Question: Hi am using a ajax call to get a map. Its working fine.
I want to display the map value in a table only two 'td' allowed remaining will move to next row
My code is here
My output is like this

I want to make this as two 'td' per 'tr'
'''
s = s + "<tr class='fc-staff'>";
$.each( msg, function( key, value ) {
alert( key + ": " + value );
s = s + "<td >" + value
+ "</td> ";
});
'''
Its working fine but all the values are in single 'tr'. I want something like this
'''
for ( var j = 0; j < limit; j += 2) {
s = s + "<tr class='fc-staff'>";
for ( var i = j; i < j + 2; i++) {
alert("value " + i + "/" + j+" val :"+msg[i,value]);
if (msg[i] != undefined) {
s = s + "<td >" + msg[i,value]
+ "</td> ";
}
}
s = s + "</tr>";
'''
The above code i tried for list working fine as i except but dont know to do with map.
Please help me
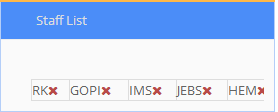
Answer: You just need to combine the two approaches. <URL>'s a working fiddle.
'''
s = "<tr class='fc-staff'>";
var count = 0;
$.each(msg, function(key, value) {
if (count > 1 && count % 2 === 0) {
s += "</tr><tr class='fc-staff'><td>" + value + "</td>";
} else {
s = s + "<td >" + value + "</td> ";
}
count++;
});
'''